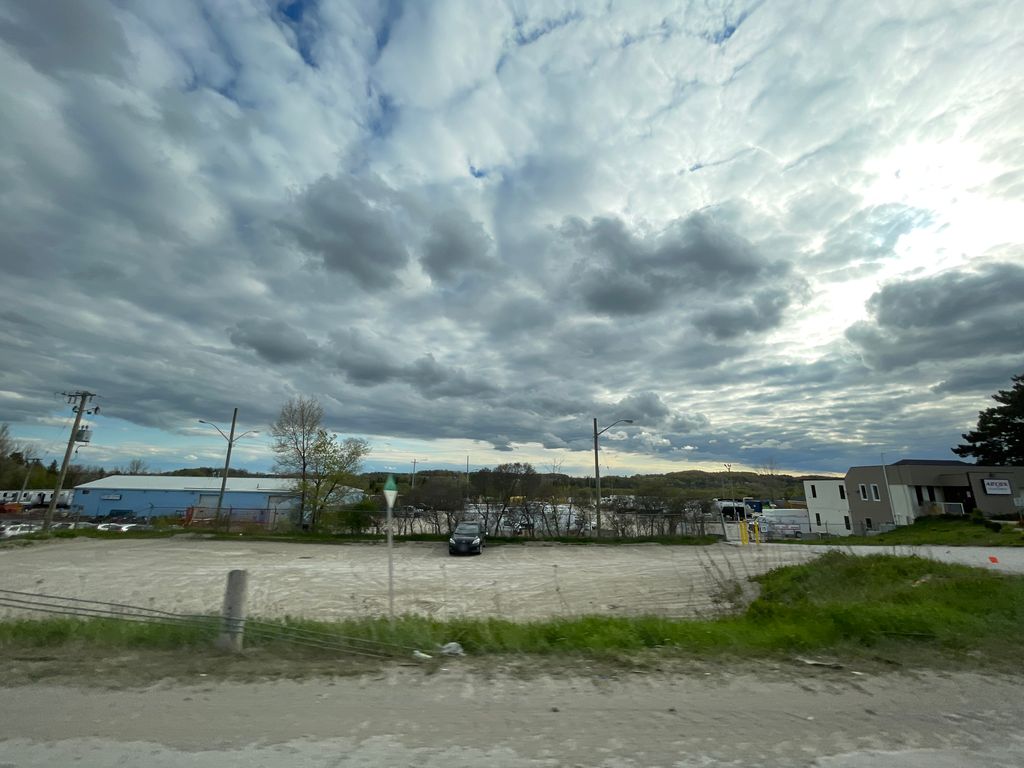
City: kitchener-waterloo